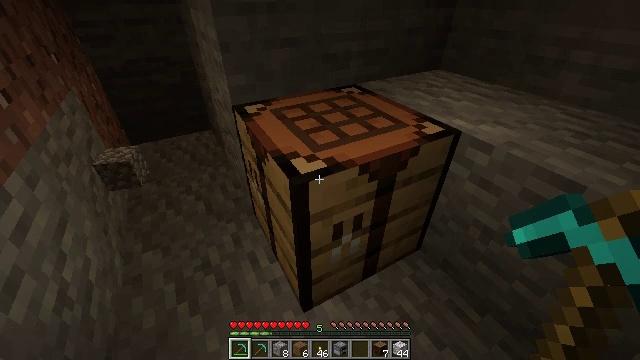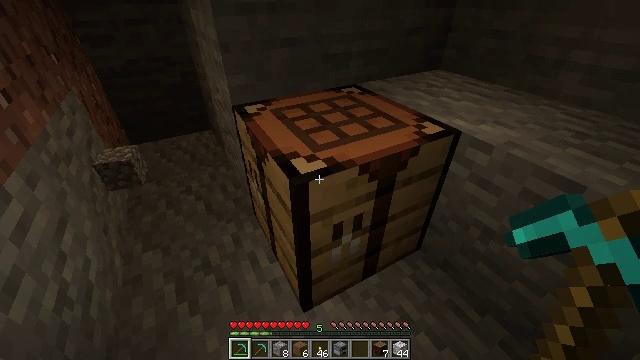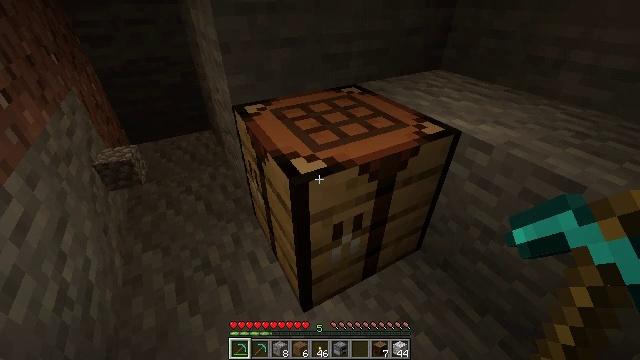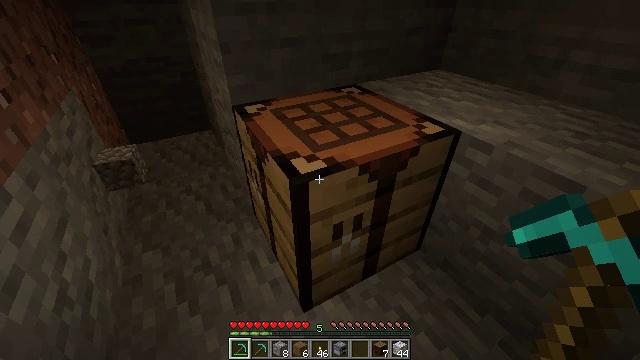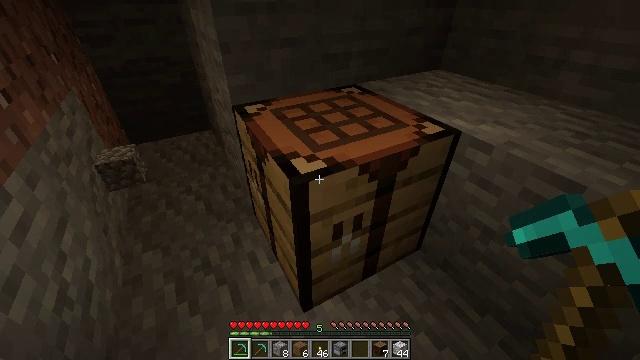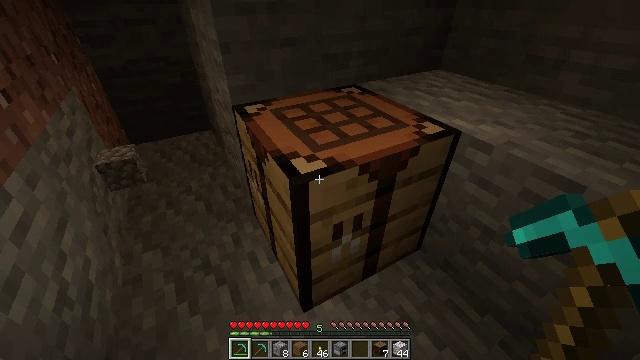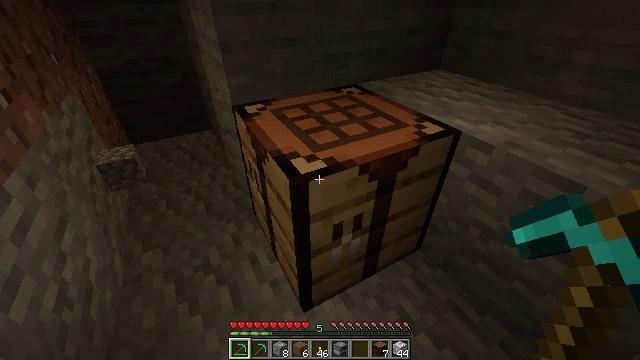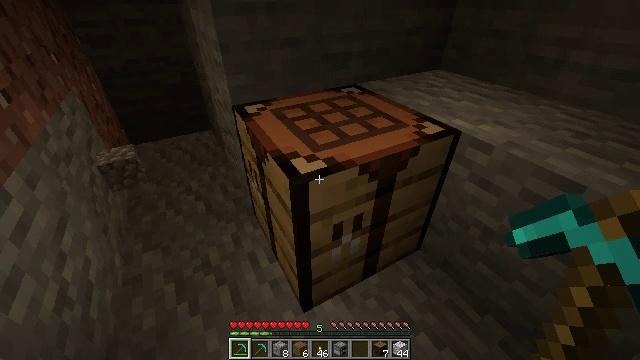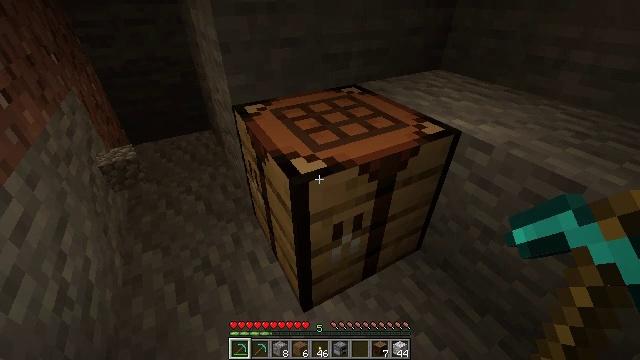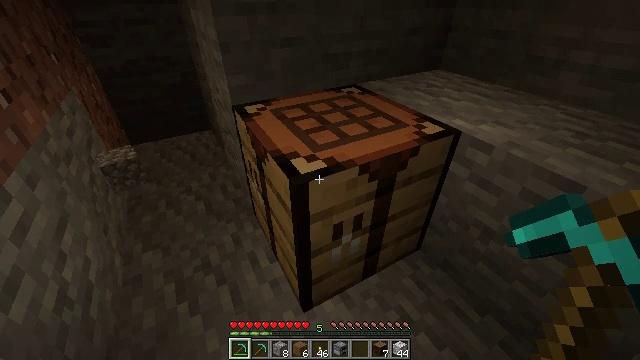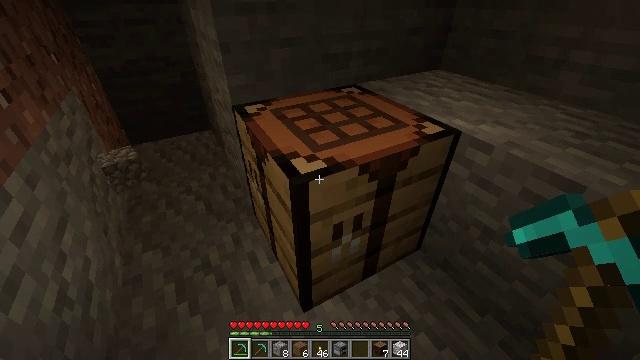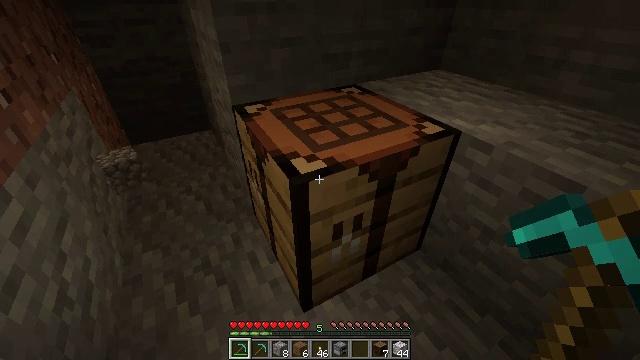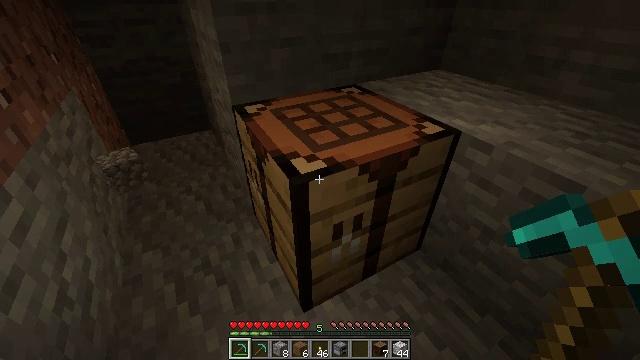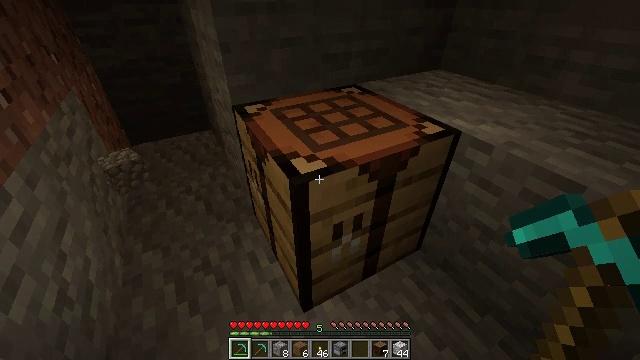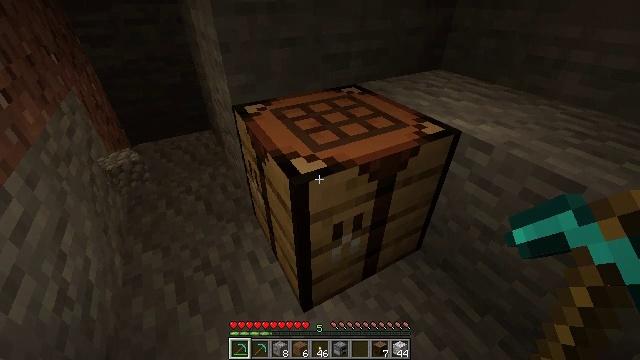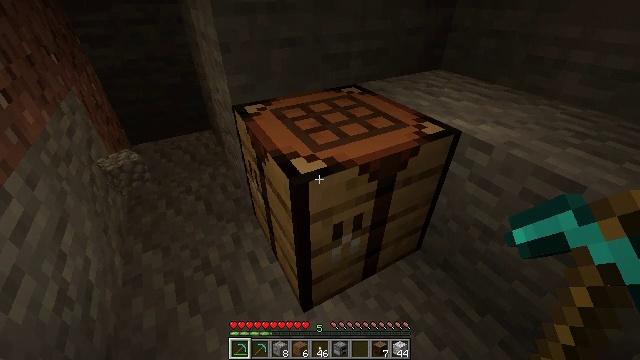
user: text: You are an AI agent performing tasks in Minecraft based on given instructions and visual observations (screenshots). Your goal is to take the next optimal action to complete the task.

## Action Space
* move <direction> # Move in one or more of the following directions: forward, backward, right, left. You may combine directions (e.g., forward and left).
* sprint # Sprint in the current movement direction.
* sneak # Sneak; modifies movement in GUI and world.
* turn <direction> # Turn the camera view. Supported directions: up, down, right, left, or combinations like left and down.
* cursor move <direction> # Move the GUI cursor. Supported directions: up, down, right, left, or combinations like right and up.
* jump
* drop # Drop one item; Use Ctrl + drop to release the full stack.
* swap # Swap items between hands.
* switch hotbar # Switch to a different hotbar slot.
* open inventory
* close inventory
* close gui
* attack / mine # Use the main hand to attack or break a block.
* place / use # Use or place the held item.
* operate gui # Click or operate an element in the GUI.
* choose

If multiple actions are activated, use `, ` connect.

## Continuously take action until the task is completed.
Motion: motion action
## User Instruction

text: Put back the crafting table.
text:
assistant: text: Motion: no_op
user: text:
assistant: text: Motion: no_op
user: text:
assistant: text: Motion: no_op
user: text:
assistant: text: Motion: no_op
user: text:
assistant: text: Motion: no_op
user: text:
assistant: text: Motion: no_op
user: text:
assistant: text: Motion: no_op
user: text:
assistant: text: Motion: no_op
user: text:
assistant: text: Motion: no_op
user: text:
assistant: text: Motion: no_op
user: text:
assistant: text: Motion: no_op
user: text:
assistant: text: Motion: no_op
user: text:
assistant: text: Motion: no_op
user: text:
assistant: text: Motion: no_op
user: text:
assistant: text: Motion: no_op
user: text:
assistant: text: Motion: no_op
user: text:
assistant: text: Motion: no_op
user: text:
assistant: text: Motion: no_op
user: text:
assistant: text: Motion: no_op
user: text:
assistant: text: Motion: no_op
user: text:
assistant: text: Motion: no_op
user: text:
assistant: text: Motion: no_op
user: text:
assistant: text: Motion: no_op
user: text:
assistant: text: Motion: no_op
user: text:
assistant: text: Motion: no_op
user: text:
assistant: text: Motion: no_op
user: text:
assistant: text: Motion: no_op
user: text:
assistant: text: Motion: no_op
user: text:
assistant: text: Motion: no_op
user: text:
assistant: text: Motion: no_op